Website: ulta-beauty
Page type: customer-info-address
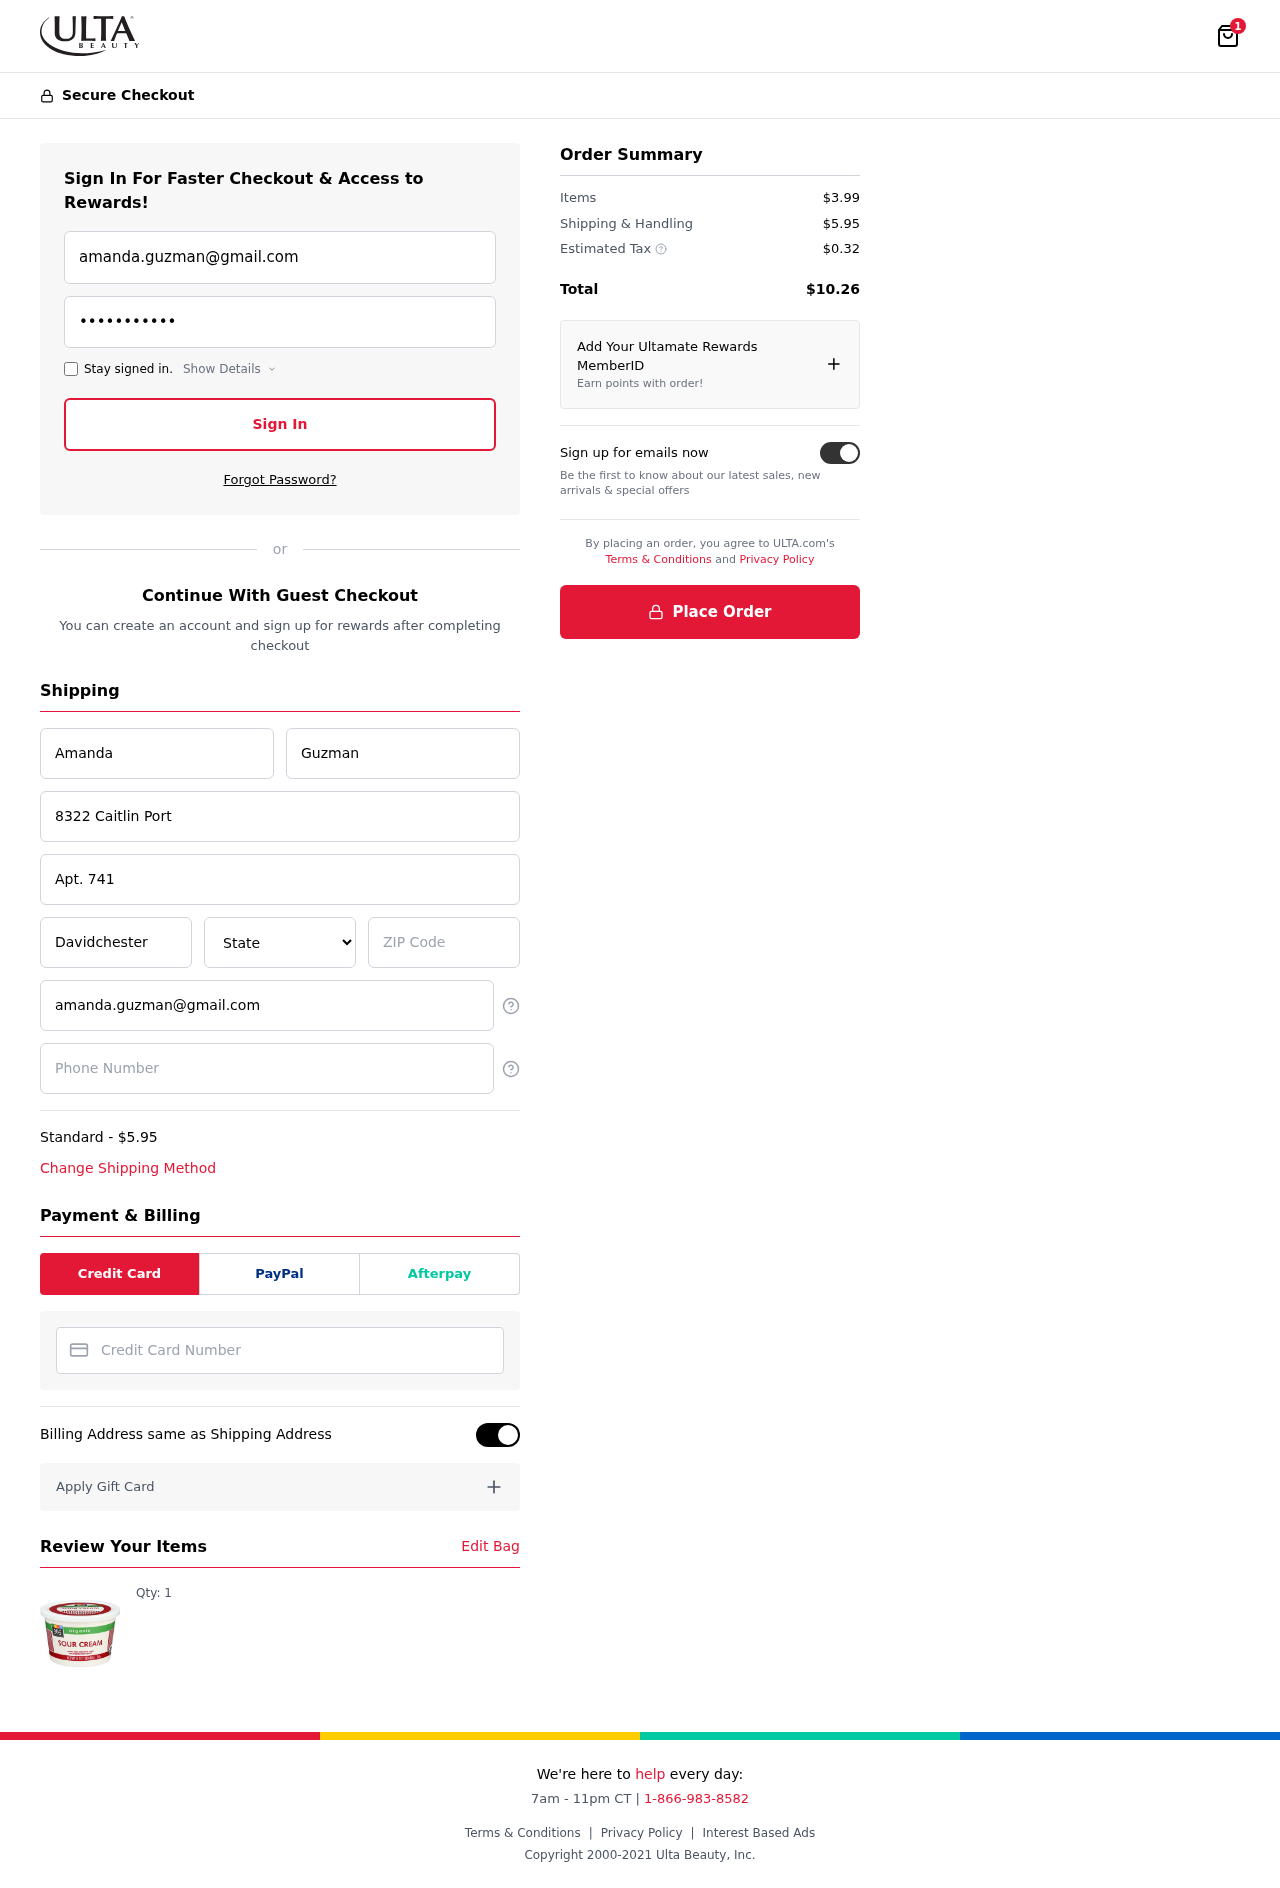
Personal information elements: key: PII_CARD_NUMBER
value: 3465 6684 5347 585
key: PII_CITY
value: Davidchester
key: PII_EMAIL
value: amanda.guzman@gmail.com
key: PII_FIRSTNAME
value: Amanda
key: PII_LASTNAME
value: Guzman
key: PII_PHONE
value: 6902676176
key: PII_POSTCODE
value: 49670
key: PII_STATE
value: Michigan
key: PII_STREET
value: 8322 Caitlin Port
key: PII_STREET2
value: Apt. 741
Product elements: key: PRODUCT1_QUANTITY
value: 1
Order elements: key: ORDER_NUM_ITEMS
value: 1
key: ORDER_SHIPPING_COST
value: $5.95
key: ORDER_ITEMS_TOTAL
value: $3.99
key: ORDER_SHIPPING_COST2
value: $5.95
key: ORDER_TAX
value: $0.32
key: ORDER_TOTAL
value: $10.26